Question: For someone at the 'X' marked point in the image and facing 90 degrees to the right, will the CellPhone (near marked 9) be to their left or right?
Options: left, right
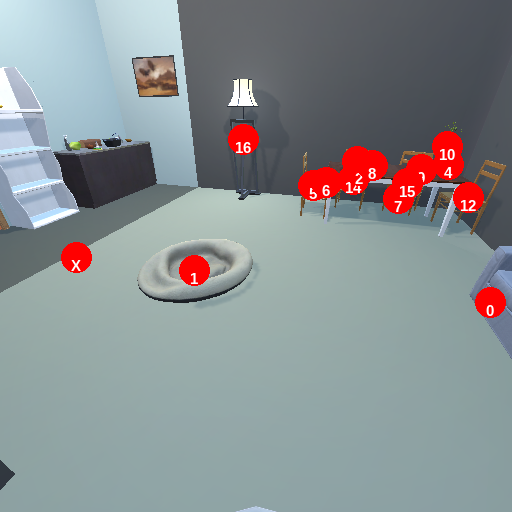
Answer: left